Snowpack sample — Buffalo Mountain, Silverthorne, Colorado, USA (1/25/25, 10:11 AM MST)
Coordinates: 39.6222, -106.1139
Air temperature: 22 °F
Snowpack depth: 110 cm
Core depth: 20 cm
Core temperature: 48.2 °F
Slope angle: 12°, slope face: 102°
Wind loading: high
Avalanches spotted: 0
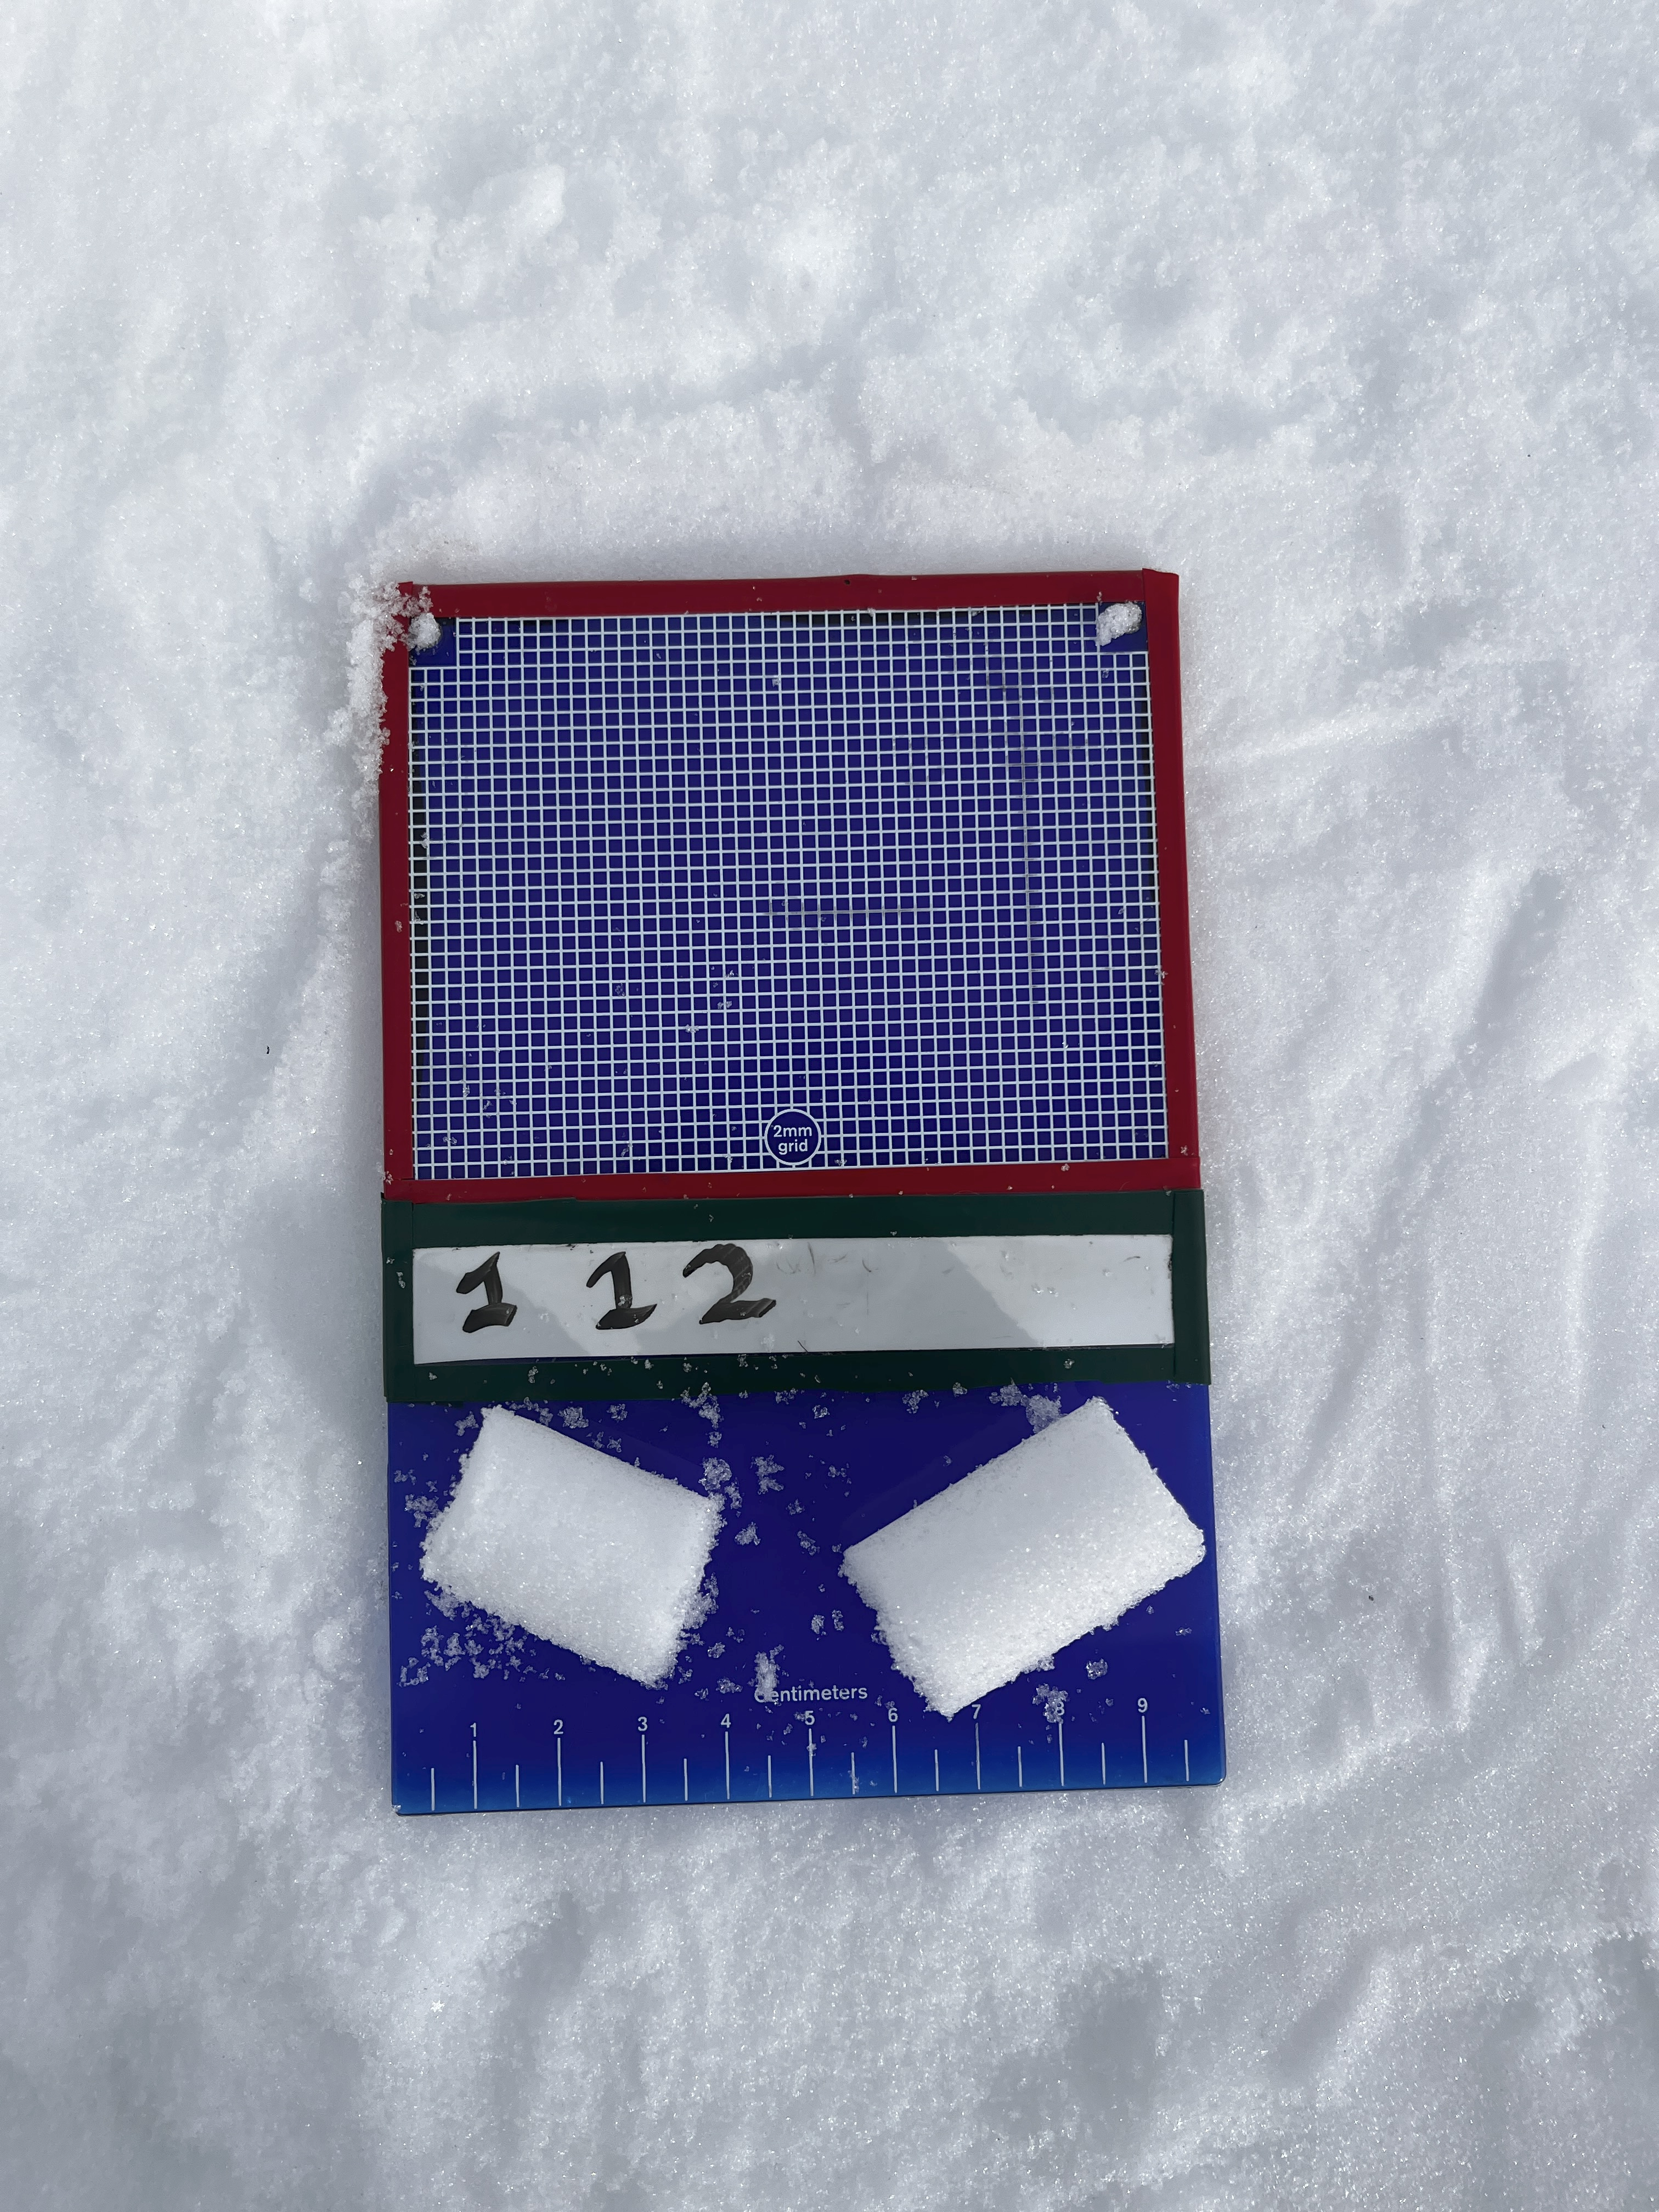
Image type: crystal_card
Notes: No avalanches nearby, collected on the outskirts of a fire break 15 meters from the treeline, on way to Buffalo and Red Mountain